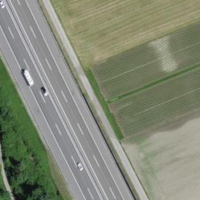
EUNIS habitat code: 57
Species observed at this site:
Milvus milvus
Euphorbia cyparissias